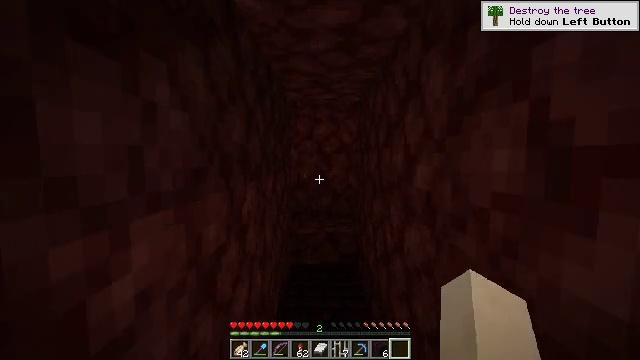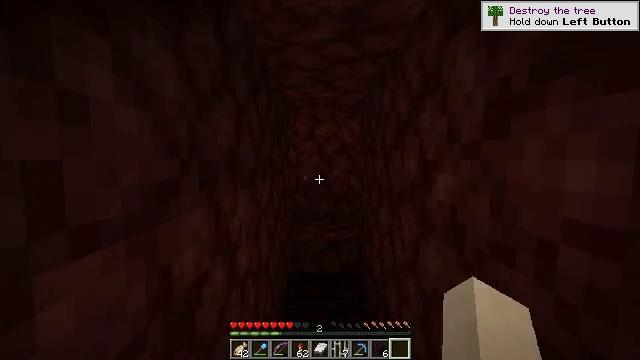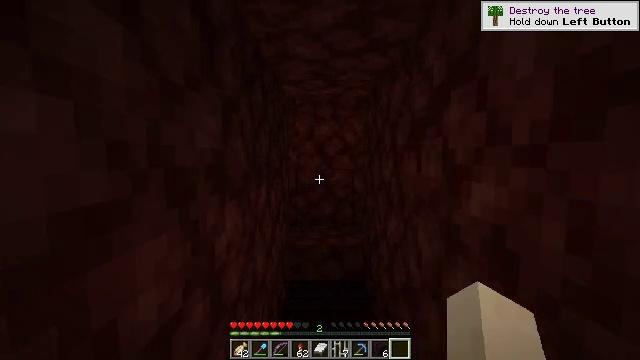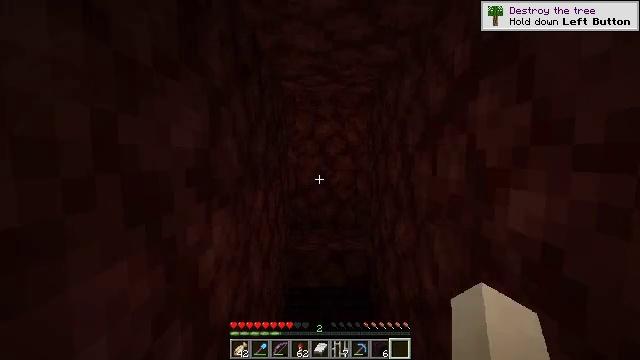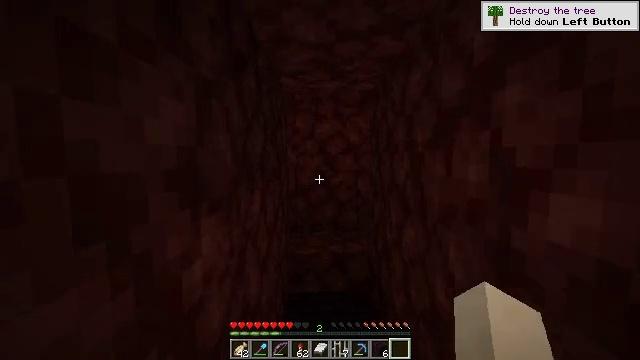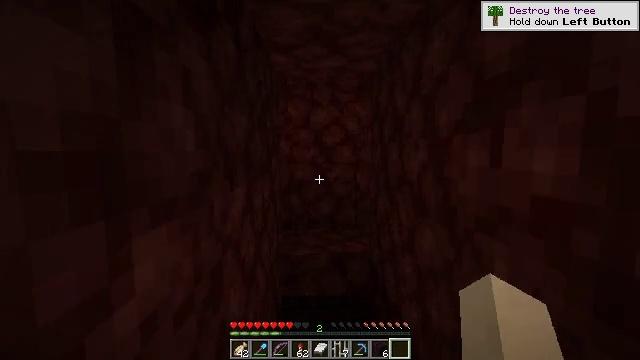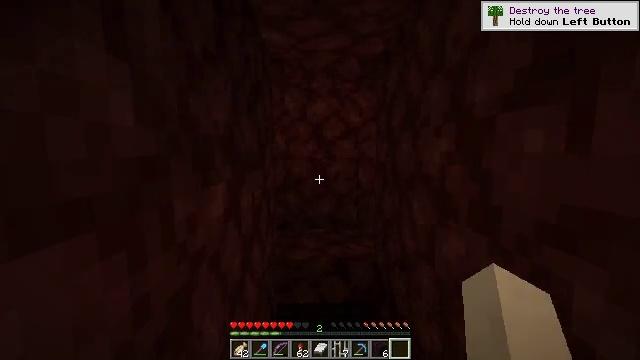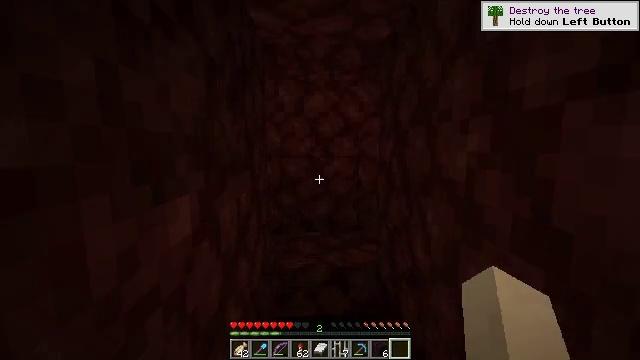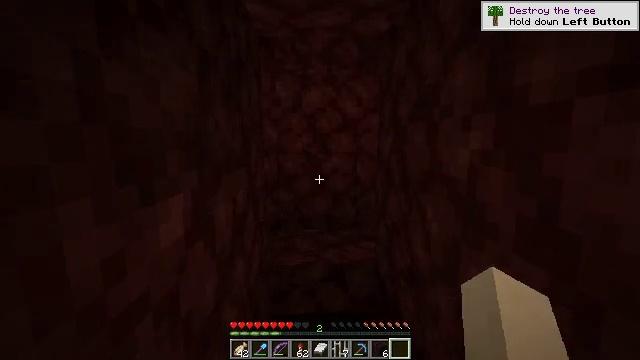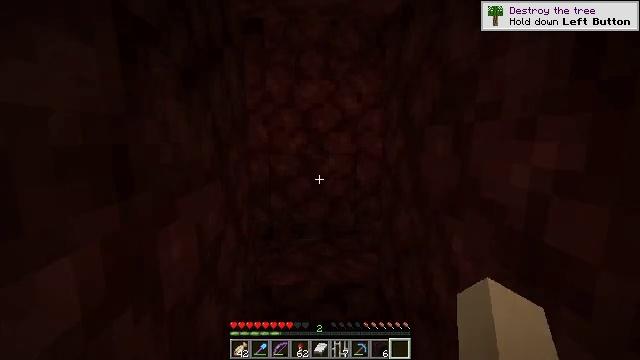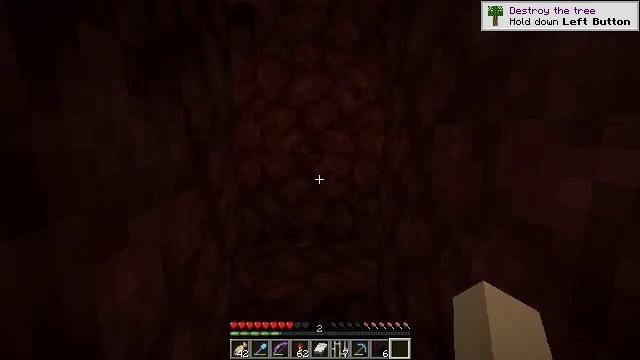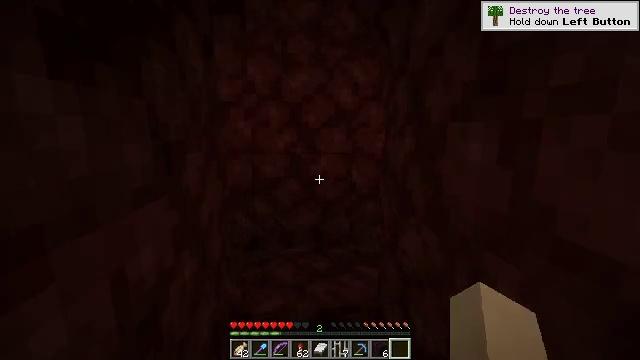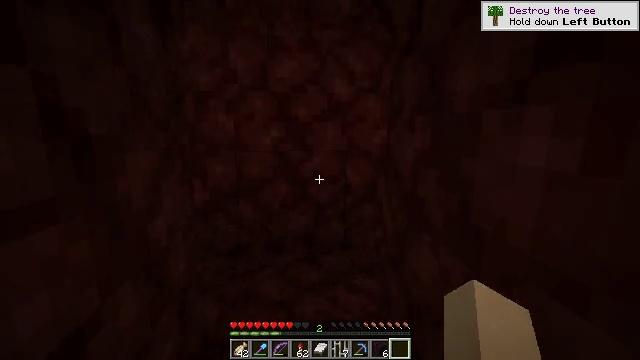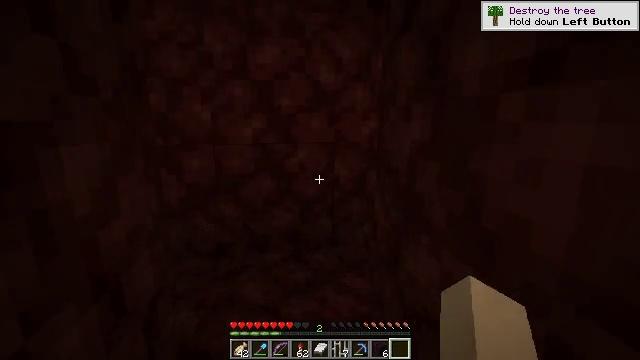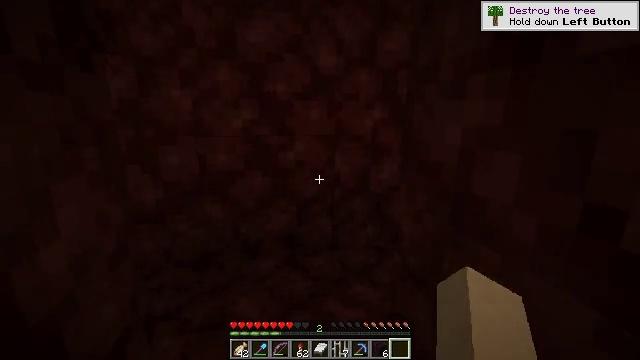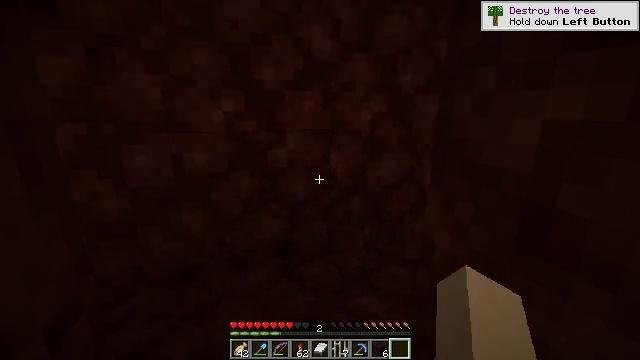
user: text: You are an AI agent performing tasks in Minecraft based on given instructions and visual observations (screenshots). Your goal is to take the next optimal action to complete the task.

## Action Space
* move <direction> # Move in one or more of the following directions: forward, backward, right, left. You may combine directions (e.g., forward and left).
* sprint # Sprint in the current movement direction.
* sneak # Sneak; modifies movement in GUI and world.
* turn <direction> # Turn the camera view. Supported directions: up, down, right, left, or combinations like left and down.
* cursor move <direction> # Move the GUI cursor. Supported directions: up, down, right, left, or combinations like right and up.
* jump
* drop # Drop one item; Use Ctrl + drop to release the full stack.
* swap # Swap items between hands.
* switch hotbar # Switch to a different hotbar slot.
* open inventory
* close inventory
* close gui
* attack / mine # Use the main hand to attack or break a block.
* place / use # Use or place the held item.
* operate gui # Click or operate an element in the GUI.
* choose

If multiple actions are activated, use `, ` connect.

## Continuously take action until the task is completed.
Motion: motion action
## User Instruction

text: Make a nether brick slab by crafting.
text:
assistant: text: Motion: move forward
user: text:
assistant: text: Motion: move forward
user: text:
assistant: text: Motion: move forward
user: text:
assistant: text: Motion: move forward
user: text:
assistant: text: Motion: move forward, turn right and down
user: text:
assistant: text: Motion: move forward
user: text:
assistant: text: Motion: move forward
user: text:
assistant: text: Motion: move forward
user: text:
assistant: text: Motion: move forward
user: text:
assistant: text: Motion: move forward
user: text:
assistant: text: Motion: move forward
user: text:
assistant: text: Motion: move forward, turn right
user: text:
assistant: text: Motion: move forward and move left, turn right and down
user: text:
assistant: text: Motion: move forward and move left, turn right and down
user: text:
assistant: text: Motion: move forward and move left, turn right and down
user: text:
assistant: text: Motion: move forward and move left, turn right and down
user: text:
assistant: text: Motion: move forward and move left, turn right and down
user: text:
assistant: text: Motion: move forward and move left, turn right
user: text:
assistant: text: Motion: move forward and move left, turn right
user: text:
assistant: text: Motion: move forward and move left, turn right
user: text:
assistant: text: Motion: move forward and move left, turn right
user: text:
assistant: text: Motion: move forward, turn right
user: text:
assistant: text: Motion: move forward, turn right
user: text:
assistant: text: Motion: move forward, turn right and up
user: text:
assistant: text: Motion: move forward, turn right and up
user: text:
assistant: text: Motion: move forward, turn up
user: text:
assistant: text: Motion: move forward, turn up
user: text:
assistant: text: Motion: move forward
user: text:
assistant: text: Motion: move forward
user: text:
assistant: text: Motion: move forward